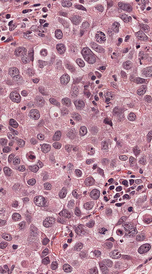
Tumor epithelial tissue: yes
Tumor-associated stroma tissue: no
Normal tissue: no